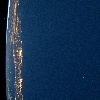
Label: water